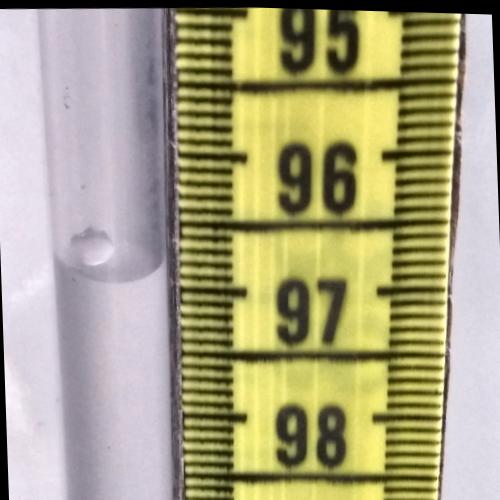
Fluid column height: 96.9 cm